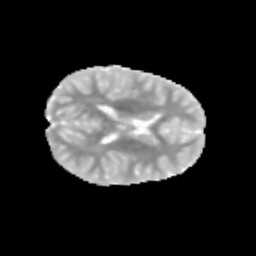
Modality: MD
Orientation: axial
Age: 9
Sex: female
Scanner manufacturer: siemens
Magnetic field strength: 3 T
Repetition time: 3.8 s
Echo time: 0.07 s